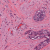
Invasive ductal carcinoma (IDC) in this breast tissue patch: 1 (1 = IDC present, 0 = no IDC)